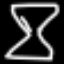
Label: hourglass